Question: I have below directory structure in 'PHP' application.

Last 2 files I can access it. but, when I try to open first 2 files, it says file not found. I checked it all files are there. And same permissions given to all files.
I don't know what's wrong in here.
This is 'conf' file:
'''
RewriteEngine on
RewriteMap manglelow int:tolower
RewriteCond $1 [A-Z]
RewriteRule ^/(.*)$ /${manglelow:$1}
'''
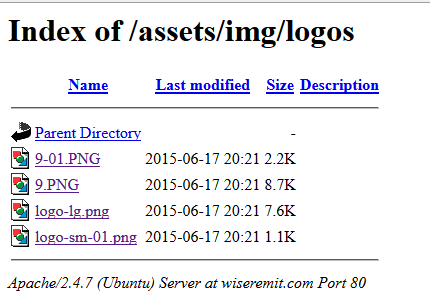
Answer: 'manglelow' converts the 'URL' to lower case this means that your files need to be lower case to work.
/assets/img/logos/logo-lg.pnG
will pull up the file
/assets/img/logos/logo-lg.png
just rename your files to be lowercase.